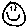
Label: smiley face